Question: How can I position a 'Button' (vertically) at the center using a 'FormLayout' (see <URL>? Using:
'''
final Button button = new Button(shell, SWT.NONE);
button.setText("Button");
final FormData layoutData = new FormData();
layoutData.top = new FormAttachment(50);
layoutData.left = new FormAttachment(0);
layoutData.right = new FormAttachment(100);
button.setLayoutData(layoutData);
'''
I end up with

Which is not surprising, since I told it to put the top of the button at the center ('layoutData.top = new FormAttachment(50);'). How can I instead put the center of the button at the center?
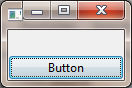
Answer: You can specify an offset with the constructor:
'''
new FormAttachment(int numerator, int offset)
'''
Looks like this:

You can compute the offset using:
'''
final Button button = new Button(shell, SWT.NONE);
button.setText("Button");
final FormData layoutData = new FormData();
/* Compute the offset */
int offset = -button.computeSize(SWT.DEFAULT, SWT.DEFAULT).y / 2;
/* Create the FormAttachment */
layoutData.top = new FormAttachment(50, offset);
layoutData.left = new FormAttachment(0);
layoutData.right = new FormAttachment(100);
button.setLayoutData(layoutData);
'''